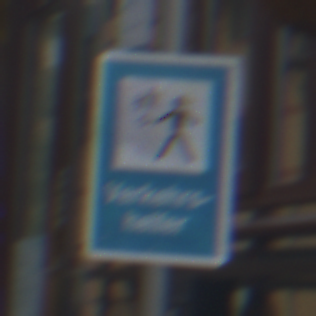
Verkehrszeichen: Verkehrshelfer
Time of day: MorningAfternoon
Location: Outdoor (Urban)
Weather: Overcast
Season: NotSpecified
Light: Natural